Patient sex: M
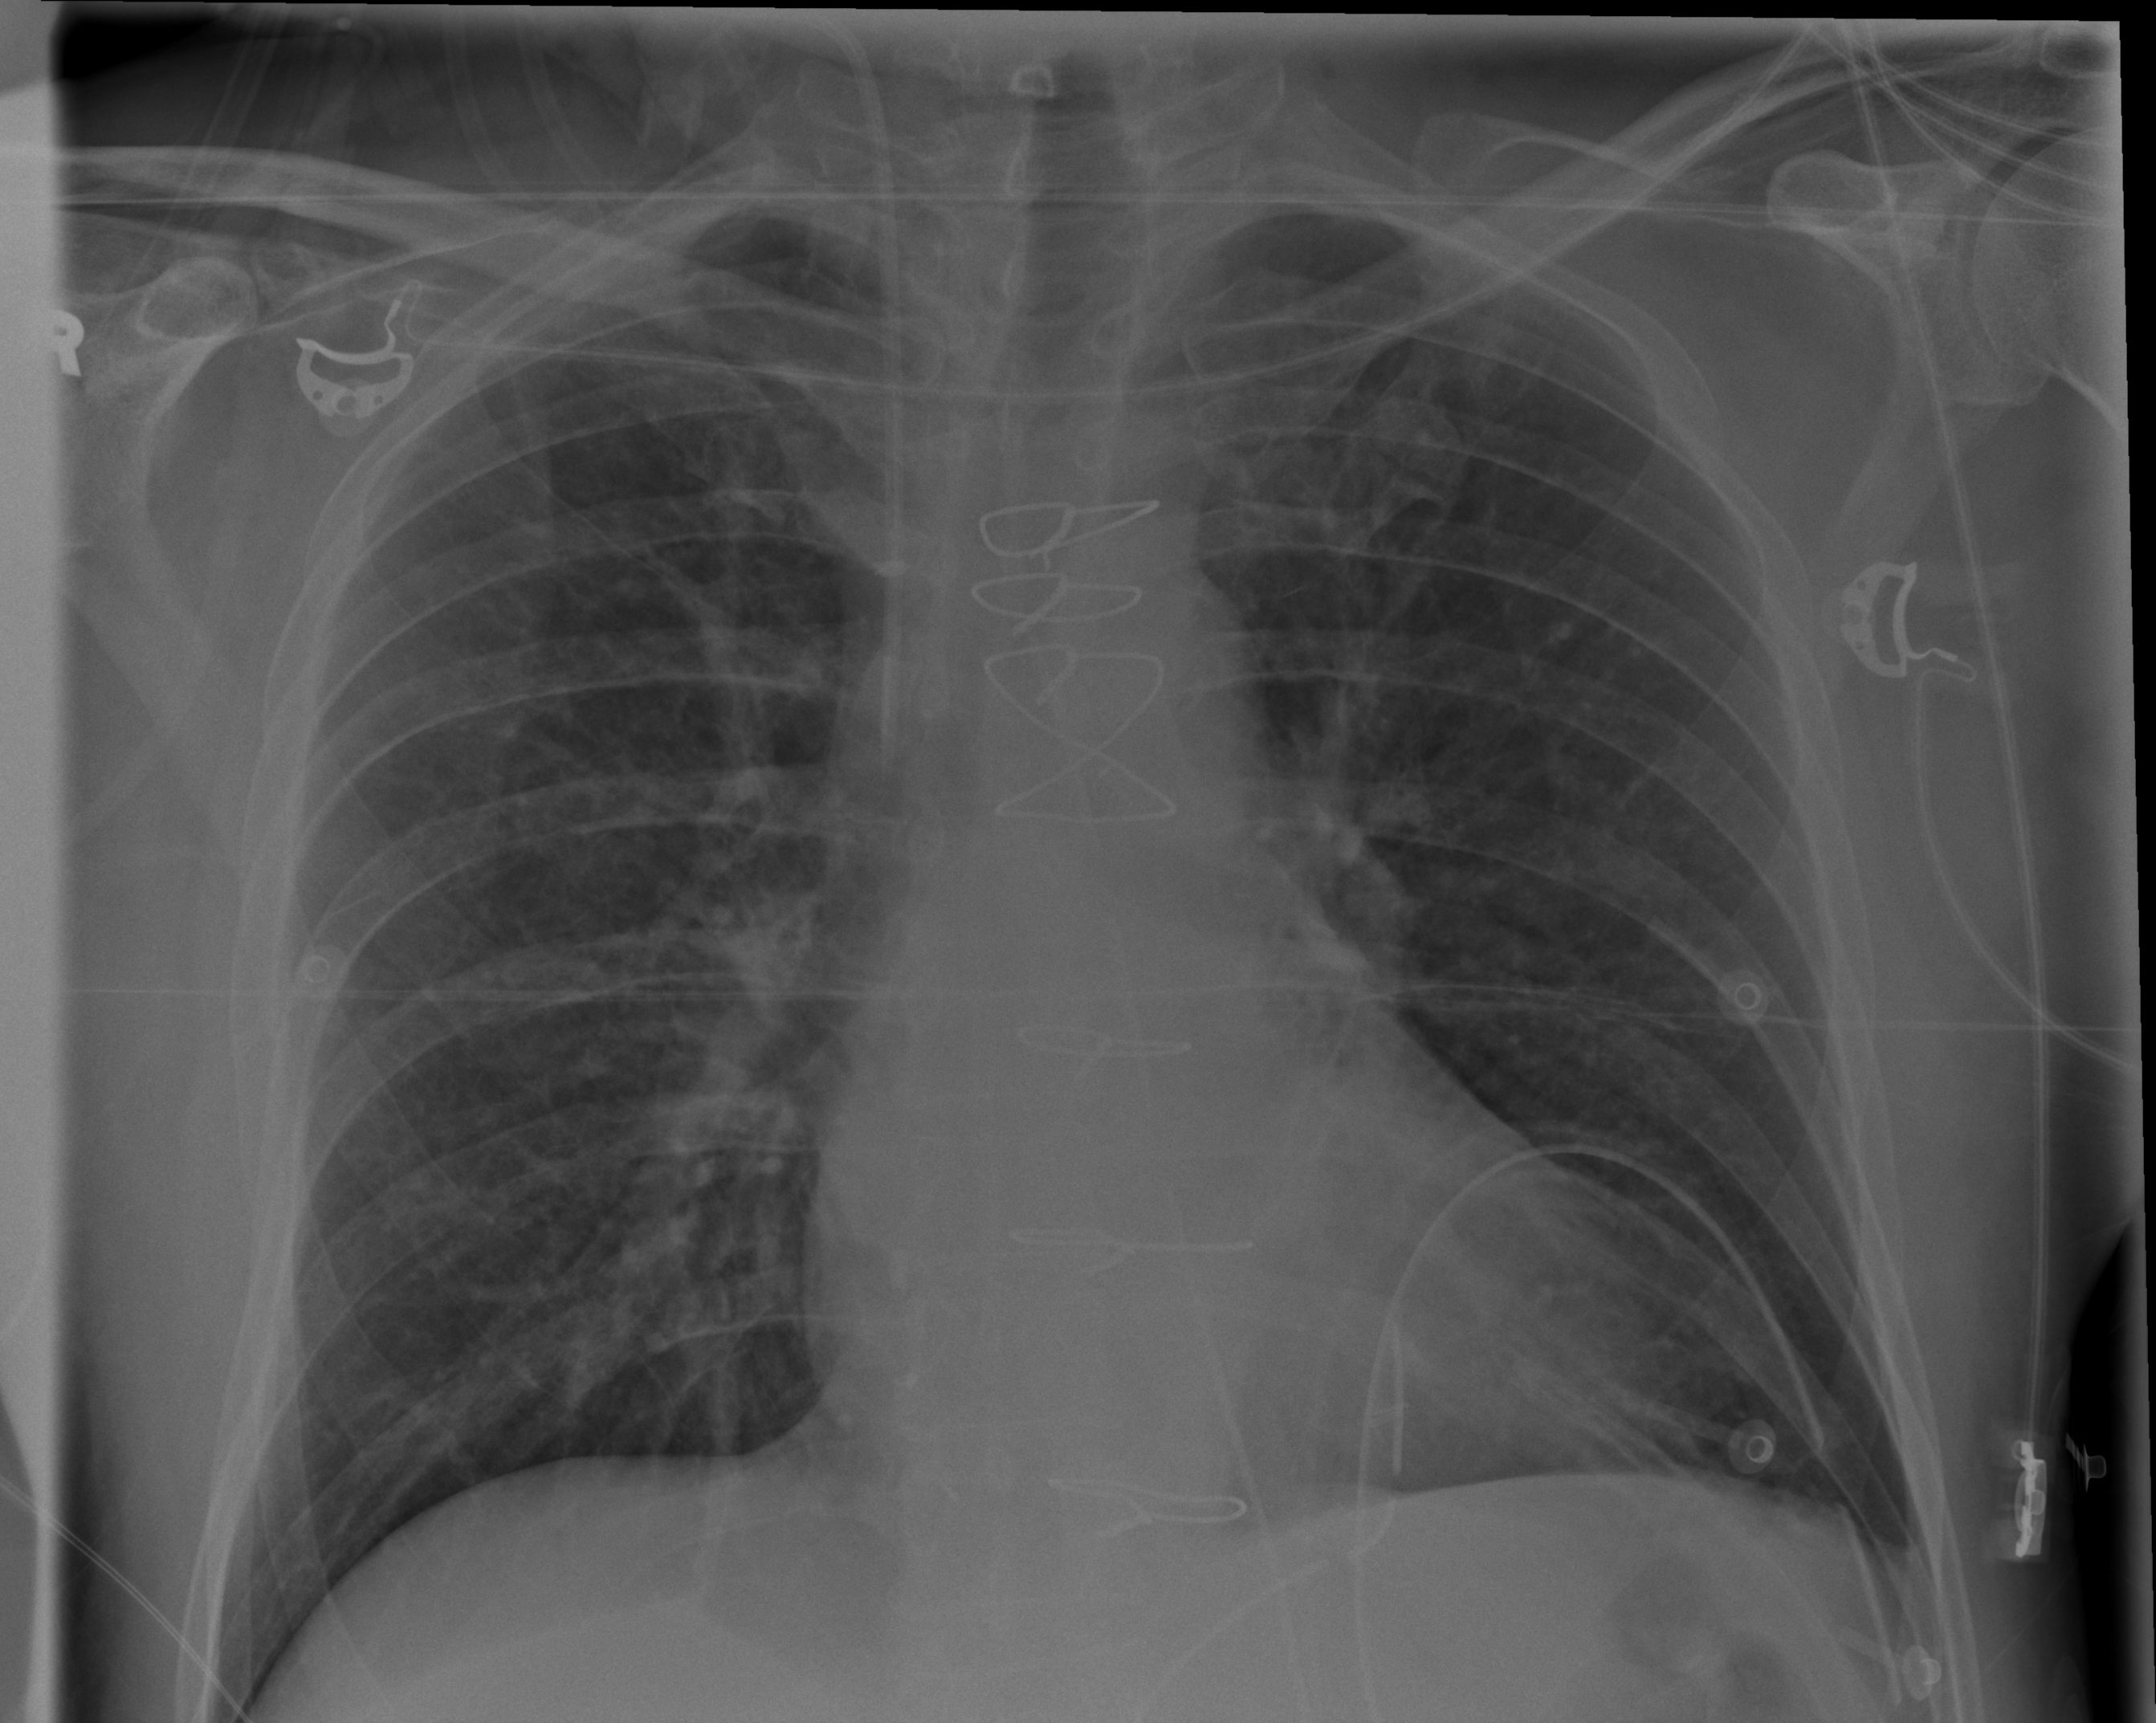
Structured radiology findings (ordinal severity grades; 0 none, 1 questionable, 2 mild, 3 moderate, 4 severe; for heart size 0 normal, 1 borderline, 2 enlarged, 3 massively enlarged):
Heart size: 0
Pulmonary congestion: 0
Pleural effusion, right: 1
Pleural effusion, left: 0
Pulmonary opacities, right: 0
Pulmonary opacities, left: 0
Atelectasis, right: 0
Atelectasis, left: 2